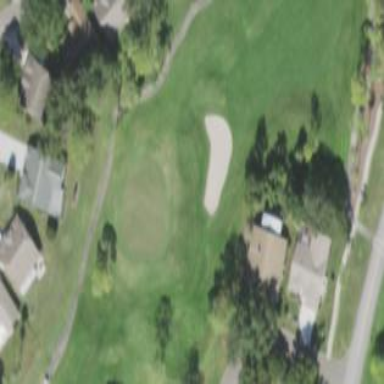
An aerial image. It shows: Golf bunker filled with natural sand.